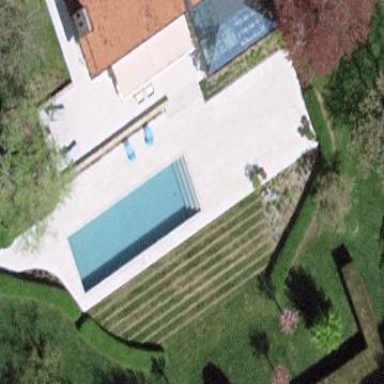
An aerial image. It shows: Swimming pool located in leisure land.